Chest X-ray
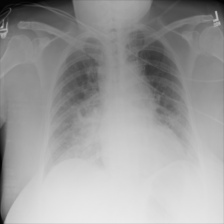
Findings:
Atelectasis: negative
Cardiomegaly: negative
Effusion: negative
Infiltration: negative
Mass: negative
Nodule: negative
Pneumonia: negative
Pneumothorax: negative
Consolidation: negative
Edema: negative
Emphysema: negative
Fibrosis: negative
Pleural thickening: negative
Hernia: negative